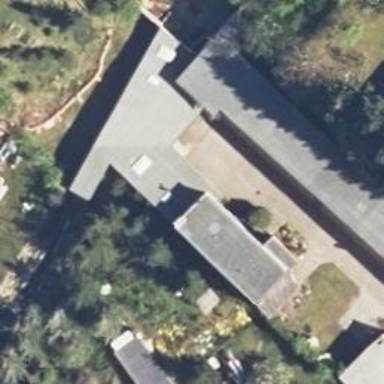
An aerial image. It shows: Simple house.